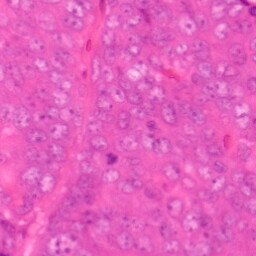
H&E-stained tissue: Colon